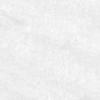
Label: no_change